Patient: sex M, age 51
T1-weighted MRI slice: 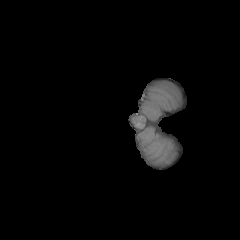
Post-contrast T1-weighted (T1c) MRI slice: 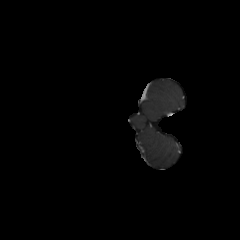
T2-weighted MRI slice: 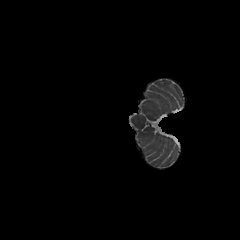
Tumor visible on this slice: no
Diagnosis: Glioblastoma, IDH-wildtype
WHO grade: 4